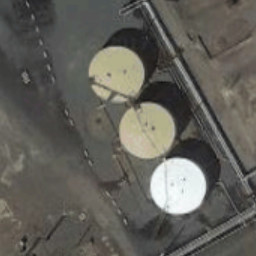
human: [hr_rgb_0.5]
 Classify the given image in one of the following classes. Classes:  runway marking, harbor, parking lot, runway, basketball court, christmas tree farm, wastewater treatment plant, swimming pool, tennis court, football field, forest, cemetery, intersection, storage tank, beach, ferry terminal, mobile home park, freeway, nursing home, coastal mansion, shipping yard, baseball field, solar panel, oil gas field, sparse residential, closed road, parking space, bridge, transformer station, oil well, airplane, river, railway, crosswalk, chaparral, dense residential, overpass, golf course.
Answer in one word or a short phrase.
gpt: storage tank